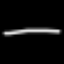
Label: line